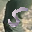
Label: 5